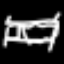
Label: bed